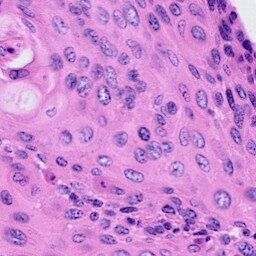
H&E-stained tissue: Cervix